Question: When saving data to the Firebase database I want every data to be saved according to its data type. But my all data is stored in String. How can I do it in flutter... like Amount will be int, Through will be String
[
here is my function
'''
sandDataToDB() async {
CollectionReference _collectionReferance =
FirebaseFirestore.instance.collection("Use-of-fund");
return _collectionReferance
.doc()
.set({
"Details of Sector": _DetailsofSectorController.text,
"Through": _ThroughController.text,
"Amount": _AmountController.text,
"Date": _DateController.text,
})
.then((value) => dialog())
.catchError((error) => Fluttertoast.showToast(msg: "something wrong"));
'''
}
here is all code
'''
customAdminTextField(
"Details of Sector", _DetailsofSectorController),
customAdminTextField("Through", _ThroughController),
customAdminTextField("Amount", _AmountController),
customAdminTextField("Date", _DateController),
const SizedBox(
height: 10,
),
customSubmitButton("Submit ", () {
sandDataToDB();
})
'''
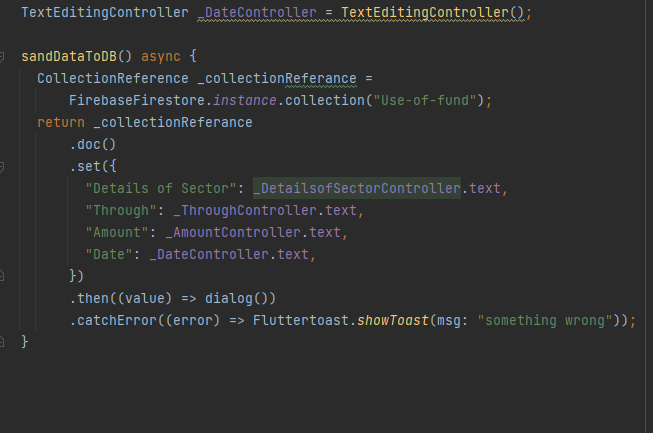
Answer: You have to parse your data. An example for an integer:
'''
...
"Amount": int.parse(_AmountController.text),
...
'''
<URL> you can find the supported data types.